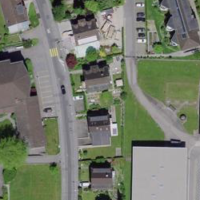
EUNIS habitat code: 55
Species observed at this site:
Apis mellifera
Macaroeris nidicolens